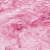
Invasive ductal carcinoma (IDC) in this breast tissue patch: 0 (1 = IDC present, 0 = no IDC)